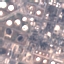
Label: Industrial